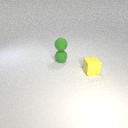
small yellow rubber cube to the right of small green rubber sphere